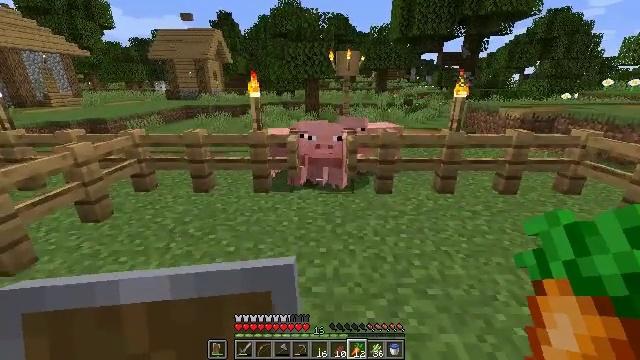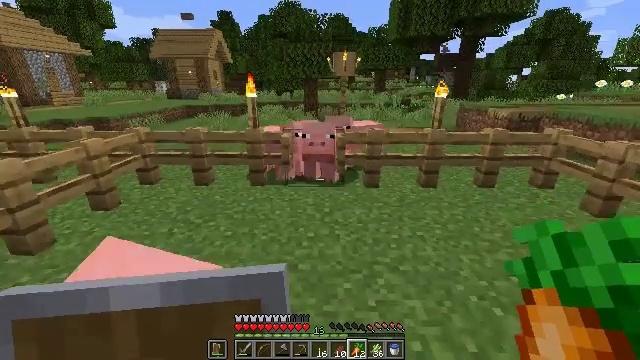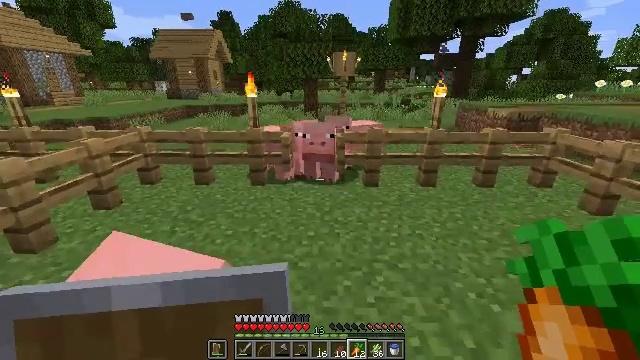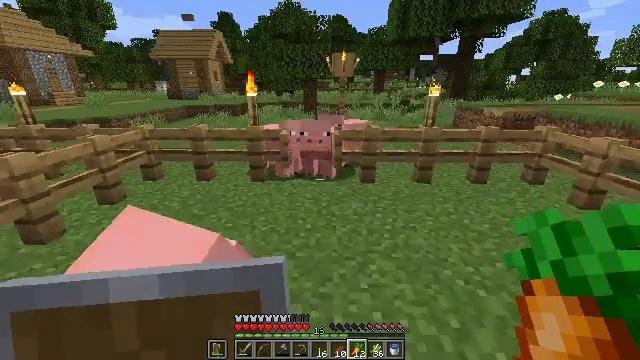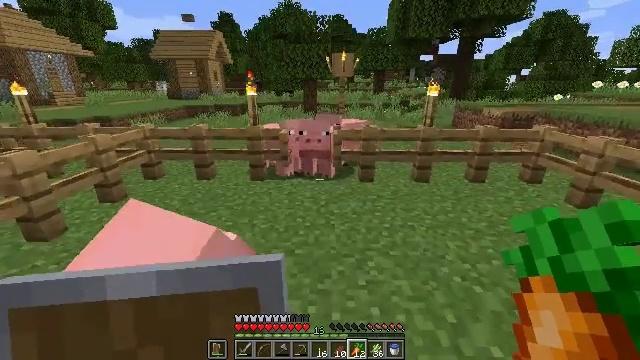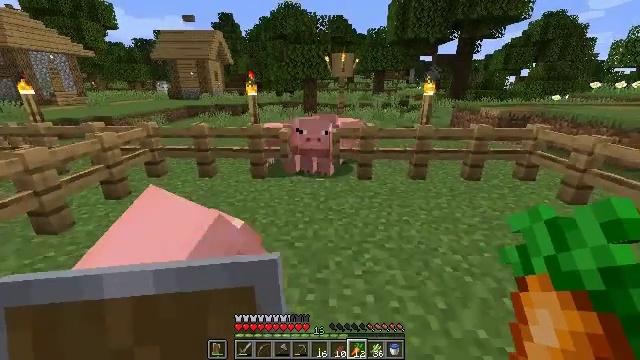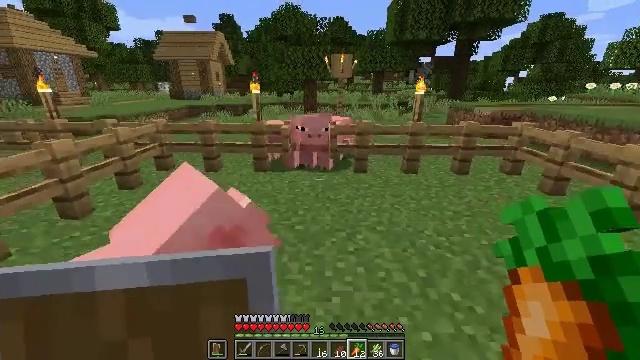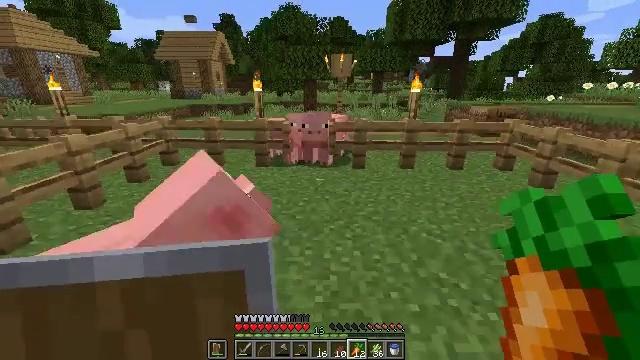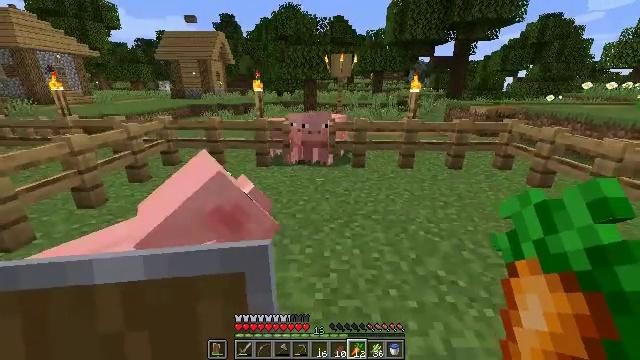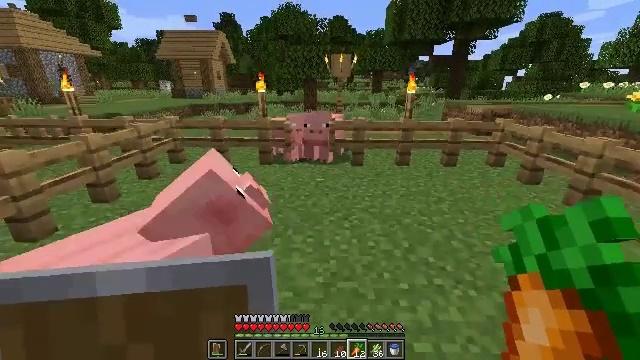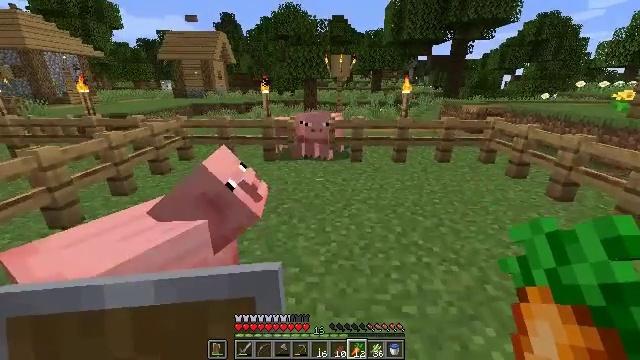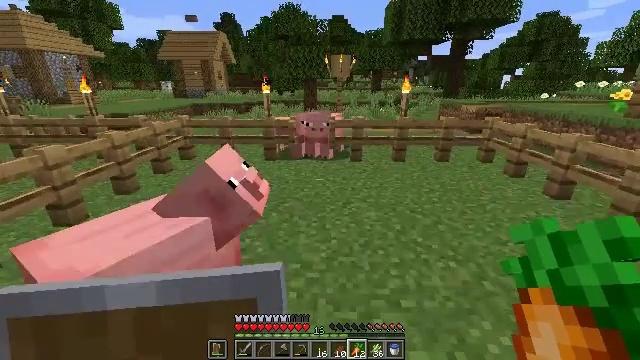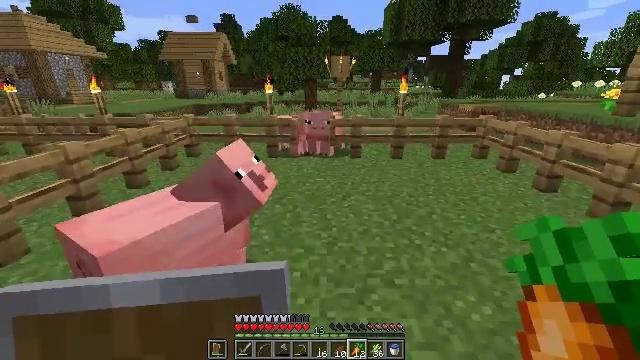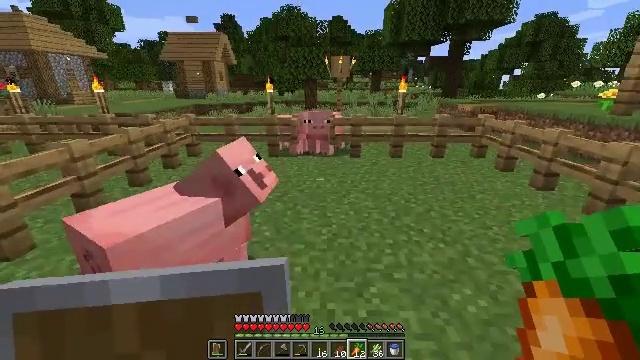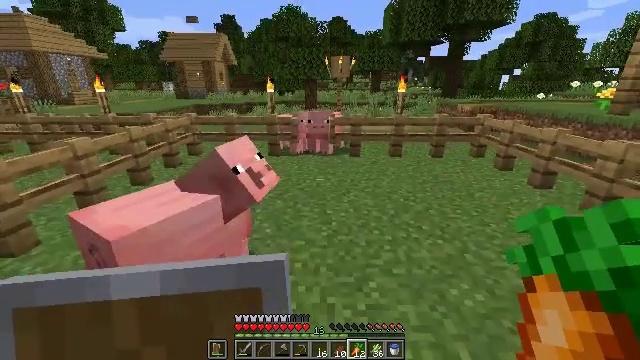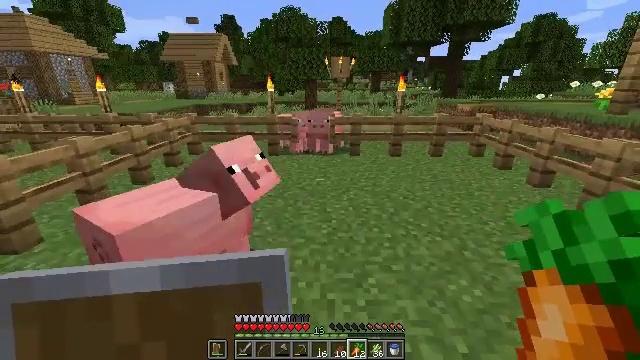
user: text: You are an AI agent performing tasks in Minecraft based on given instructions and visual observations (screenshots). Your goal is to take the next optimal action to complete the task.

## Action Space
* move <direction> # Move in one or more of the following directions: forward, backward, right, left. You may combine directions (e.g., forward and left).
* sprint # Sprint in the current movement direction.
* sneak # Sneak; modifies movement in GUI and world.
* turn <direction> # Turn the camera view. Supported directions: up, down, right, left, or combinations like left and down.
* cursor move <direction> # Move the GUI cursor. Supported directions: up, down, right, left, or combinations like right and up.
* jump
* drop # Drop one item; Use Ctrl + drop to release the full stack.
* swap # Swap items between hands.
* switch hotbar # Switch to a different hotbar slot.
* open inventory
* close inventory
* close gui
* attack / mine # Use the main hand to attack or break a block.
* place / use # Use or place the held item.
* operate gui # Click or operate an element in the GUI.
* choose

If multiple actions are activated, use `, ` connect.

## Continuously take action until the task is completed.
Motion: motion action
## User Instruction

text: Mine the fully grown carrots.
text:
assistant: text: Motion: move back
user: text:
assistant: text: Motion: no_op
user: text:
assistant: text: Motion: no_op
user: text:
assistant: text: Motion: move back
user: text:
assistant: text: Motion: move back
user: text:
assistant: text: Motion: move back
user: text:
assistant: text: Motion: move back
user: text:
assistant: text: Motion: move back
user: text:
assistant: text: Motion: move back
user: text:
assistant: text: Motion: move back
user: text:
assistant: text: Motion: move back
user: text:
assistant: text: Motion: no_op
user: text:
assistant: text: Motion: no_op
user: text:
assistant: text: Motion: no_op
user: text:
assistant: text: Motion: no_op
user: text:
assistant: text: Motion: no_op
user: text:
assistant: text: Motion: no_op
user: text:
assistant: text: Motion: no_op
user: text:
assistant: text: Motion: no_op
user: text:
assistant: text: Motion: move left
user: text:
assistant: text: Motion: move left
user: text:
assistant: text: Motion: move left
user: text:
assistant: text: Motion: no_op
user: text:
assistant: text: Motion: no_op
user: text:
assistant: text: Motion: no_op
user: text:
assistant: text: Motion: no_op
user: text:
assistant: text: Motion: move right
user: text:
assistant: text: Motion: move right
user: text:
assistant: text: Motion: move back and move right
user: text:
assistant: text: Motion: move back